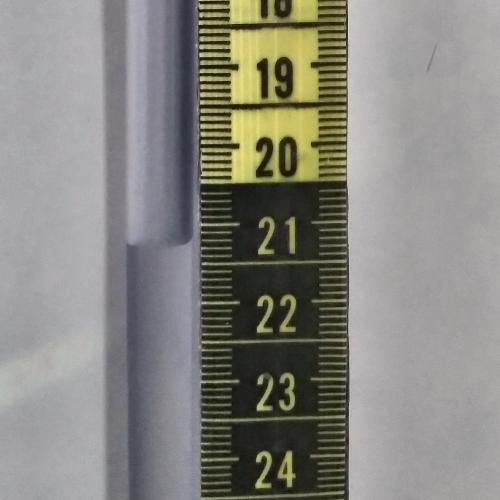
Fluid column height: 21.2 cm